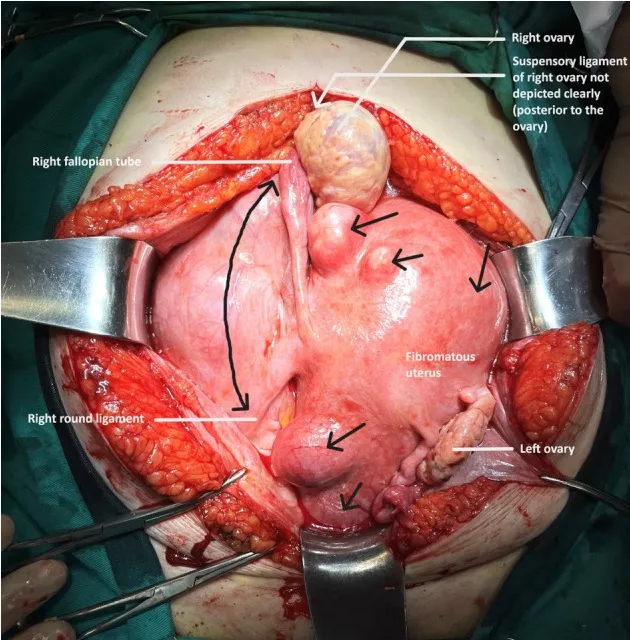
Intraoperative image of a huge intraligamental leiomyoma of the uterus: The extension of the tumur into the retroperitoneal space within the leaves of the broad ligament is evident. At the same time, the presence of multiple subserosal and intramural uterine leiomyomas (black arrows) and the displacement of both ovaries are depicted.
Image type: medical_photograph (other_medical_photograph)